Question: I might have misunderstood something.. but I expected the running of a code in the editor and in the command window to be the same..
I have the following code in the editor
'''
display(' ');
display('script');
fac = @(n) prod(1:n);
n=20;
display(['- use of anonymous function: fac = @(n) prod(1:n); with n = ' num2str(n)]);
tic; fac(n); toc;
display(['- use of build in MatLab function: factorial(); with n = ' num2str(n)]);
tic; factorial(n); toc;
'''
before I run (is that called compiled or execute?) I quickly type in the same command in the command window. Which gives me this:

So all of a sudden the factorial function in the editor got a boost when it comes to performance.. What just happened?
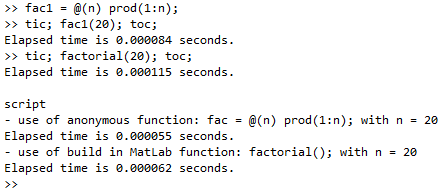
Answer: First, the calculation you are trying to measure is too quick to get anything like an accurate reading. It is way below the measurement noise you get when using tic/toc because of other processes and activity on the system. To get more accurate measures repeat the calculation many times... (I would repeat the calculation so it takes 10-20 seconds).
Second, there is indeed a difference between code typed interactively and in a script. I think the JIT only runs for code run from a script or function m-file, where and not for stuff running in the interpreter (but I am struggling to find a reference for this now - I will add if I find it).